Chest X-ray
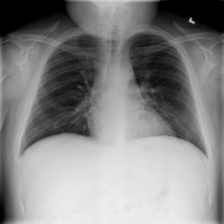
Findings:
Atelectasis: negative
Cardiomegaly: negative
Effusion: negative
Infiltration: negative
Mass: negative
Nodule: negative
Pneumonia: negative
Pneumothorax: negative
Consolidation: negative
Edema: negative
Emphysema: negative
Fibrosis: negative
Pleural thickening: negative
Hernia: negative